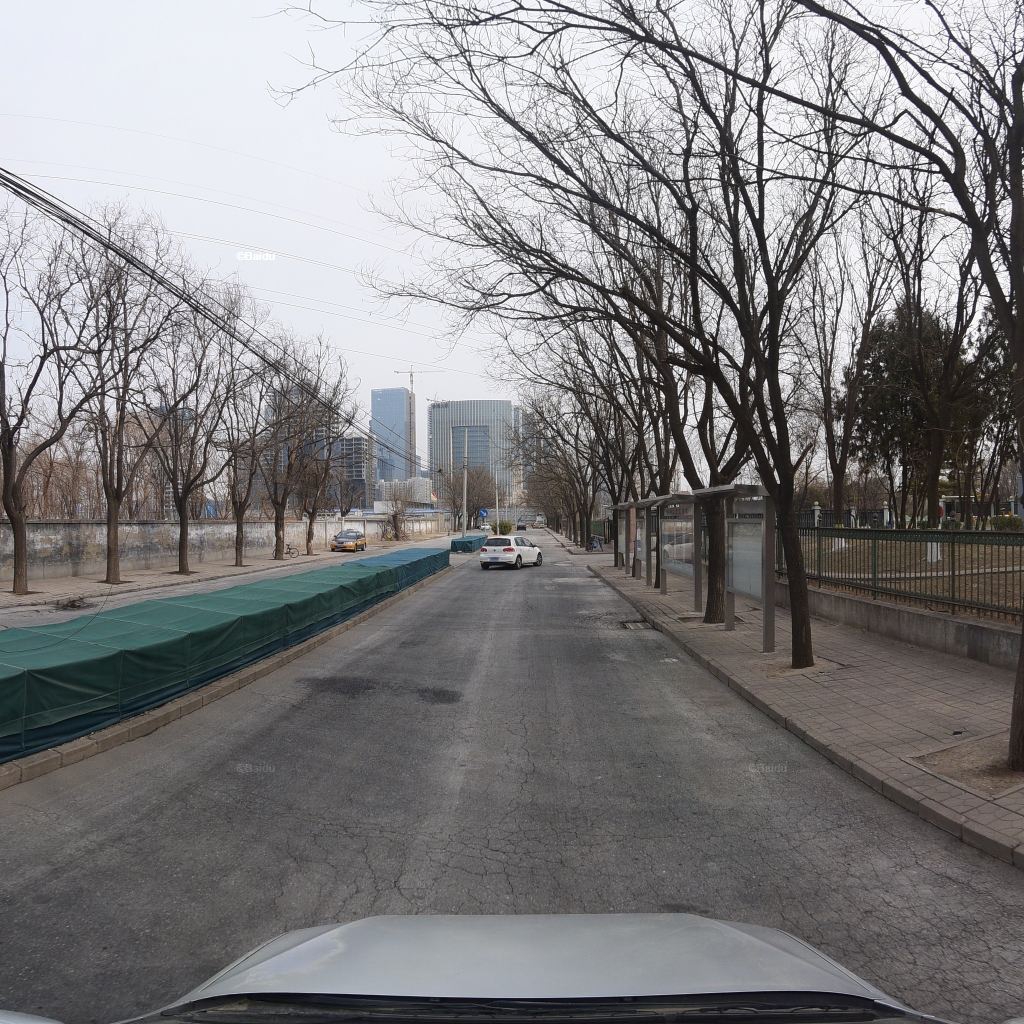
Region: Fengtai
Road damage annotations: alligator crack